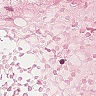
Metastatic tissue present: no